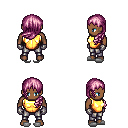
a pixel art fantasy rpg character, male body template, human, dark skin, gold chest armor, metal pants, pink left-swept hairstyle, metal gloves, white slippers, four views (front, back, left, right), 2x2 character sprite sheet, small pixel art, hard edges, no anti-aliasing